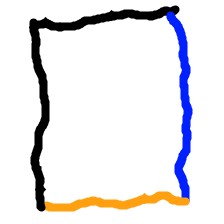
Shape: rectangle